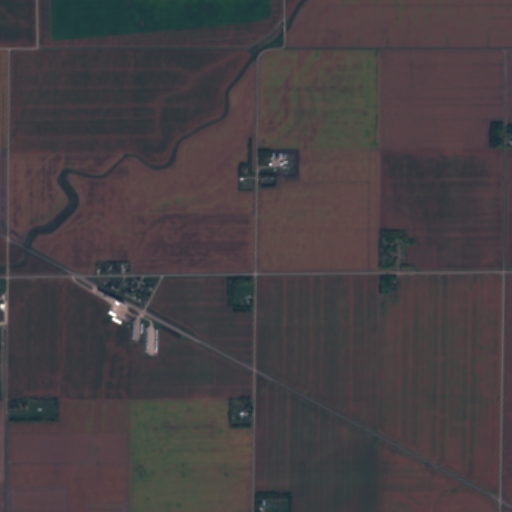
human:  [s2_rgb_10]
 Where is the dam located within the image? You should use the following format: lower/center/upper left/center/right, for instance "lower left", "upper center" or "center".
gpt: The dam is located in the center left of the image.
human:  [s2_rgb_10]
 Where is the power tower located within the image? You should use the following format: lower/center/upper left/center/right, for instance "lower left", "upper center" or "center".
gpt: The power tower is located in the lower of the image.
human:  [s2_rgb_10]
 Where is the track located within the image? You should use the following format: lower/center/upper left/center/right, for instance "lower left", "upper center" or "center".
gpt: There is no track in the image.